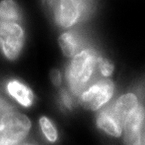
Tissue sample: colon
Magnification: 5.0x
Cell type: Stem and progenitor cells
Senescence state: normal